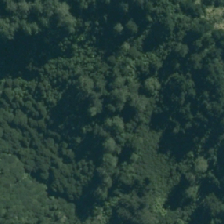
Land cover: indigenous_forest